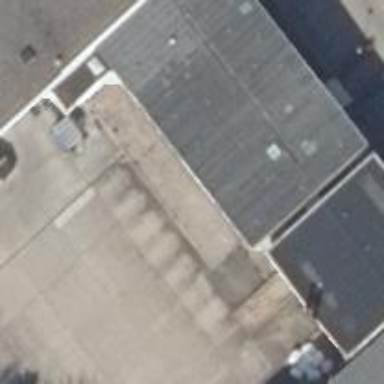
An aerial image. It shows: Flat-roofed commercial building.